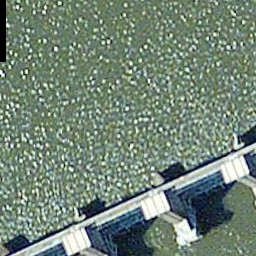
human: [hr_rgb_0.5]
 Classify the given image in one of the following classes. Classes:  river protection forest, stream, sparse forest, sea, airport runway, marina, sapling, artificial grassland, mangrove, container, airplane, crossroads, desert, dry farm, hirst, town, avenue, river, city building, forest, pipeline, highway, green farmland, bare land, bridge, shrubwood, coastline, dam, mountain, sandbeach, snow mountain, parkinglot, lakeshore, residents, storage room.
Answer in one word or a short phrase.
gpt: dam